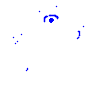
Particle: pion